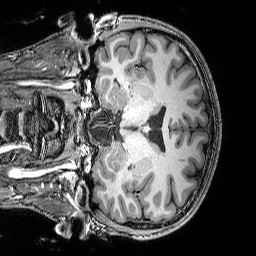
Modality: T1w
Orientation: coronal
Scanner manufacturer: siemens
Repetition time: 2.25 s
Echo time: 0.00418 s